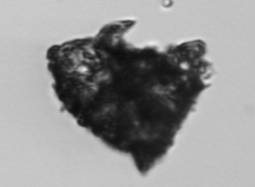
Label: Stenosemella_pacifica